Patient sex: M
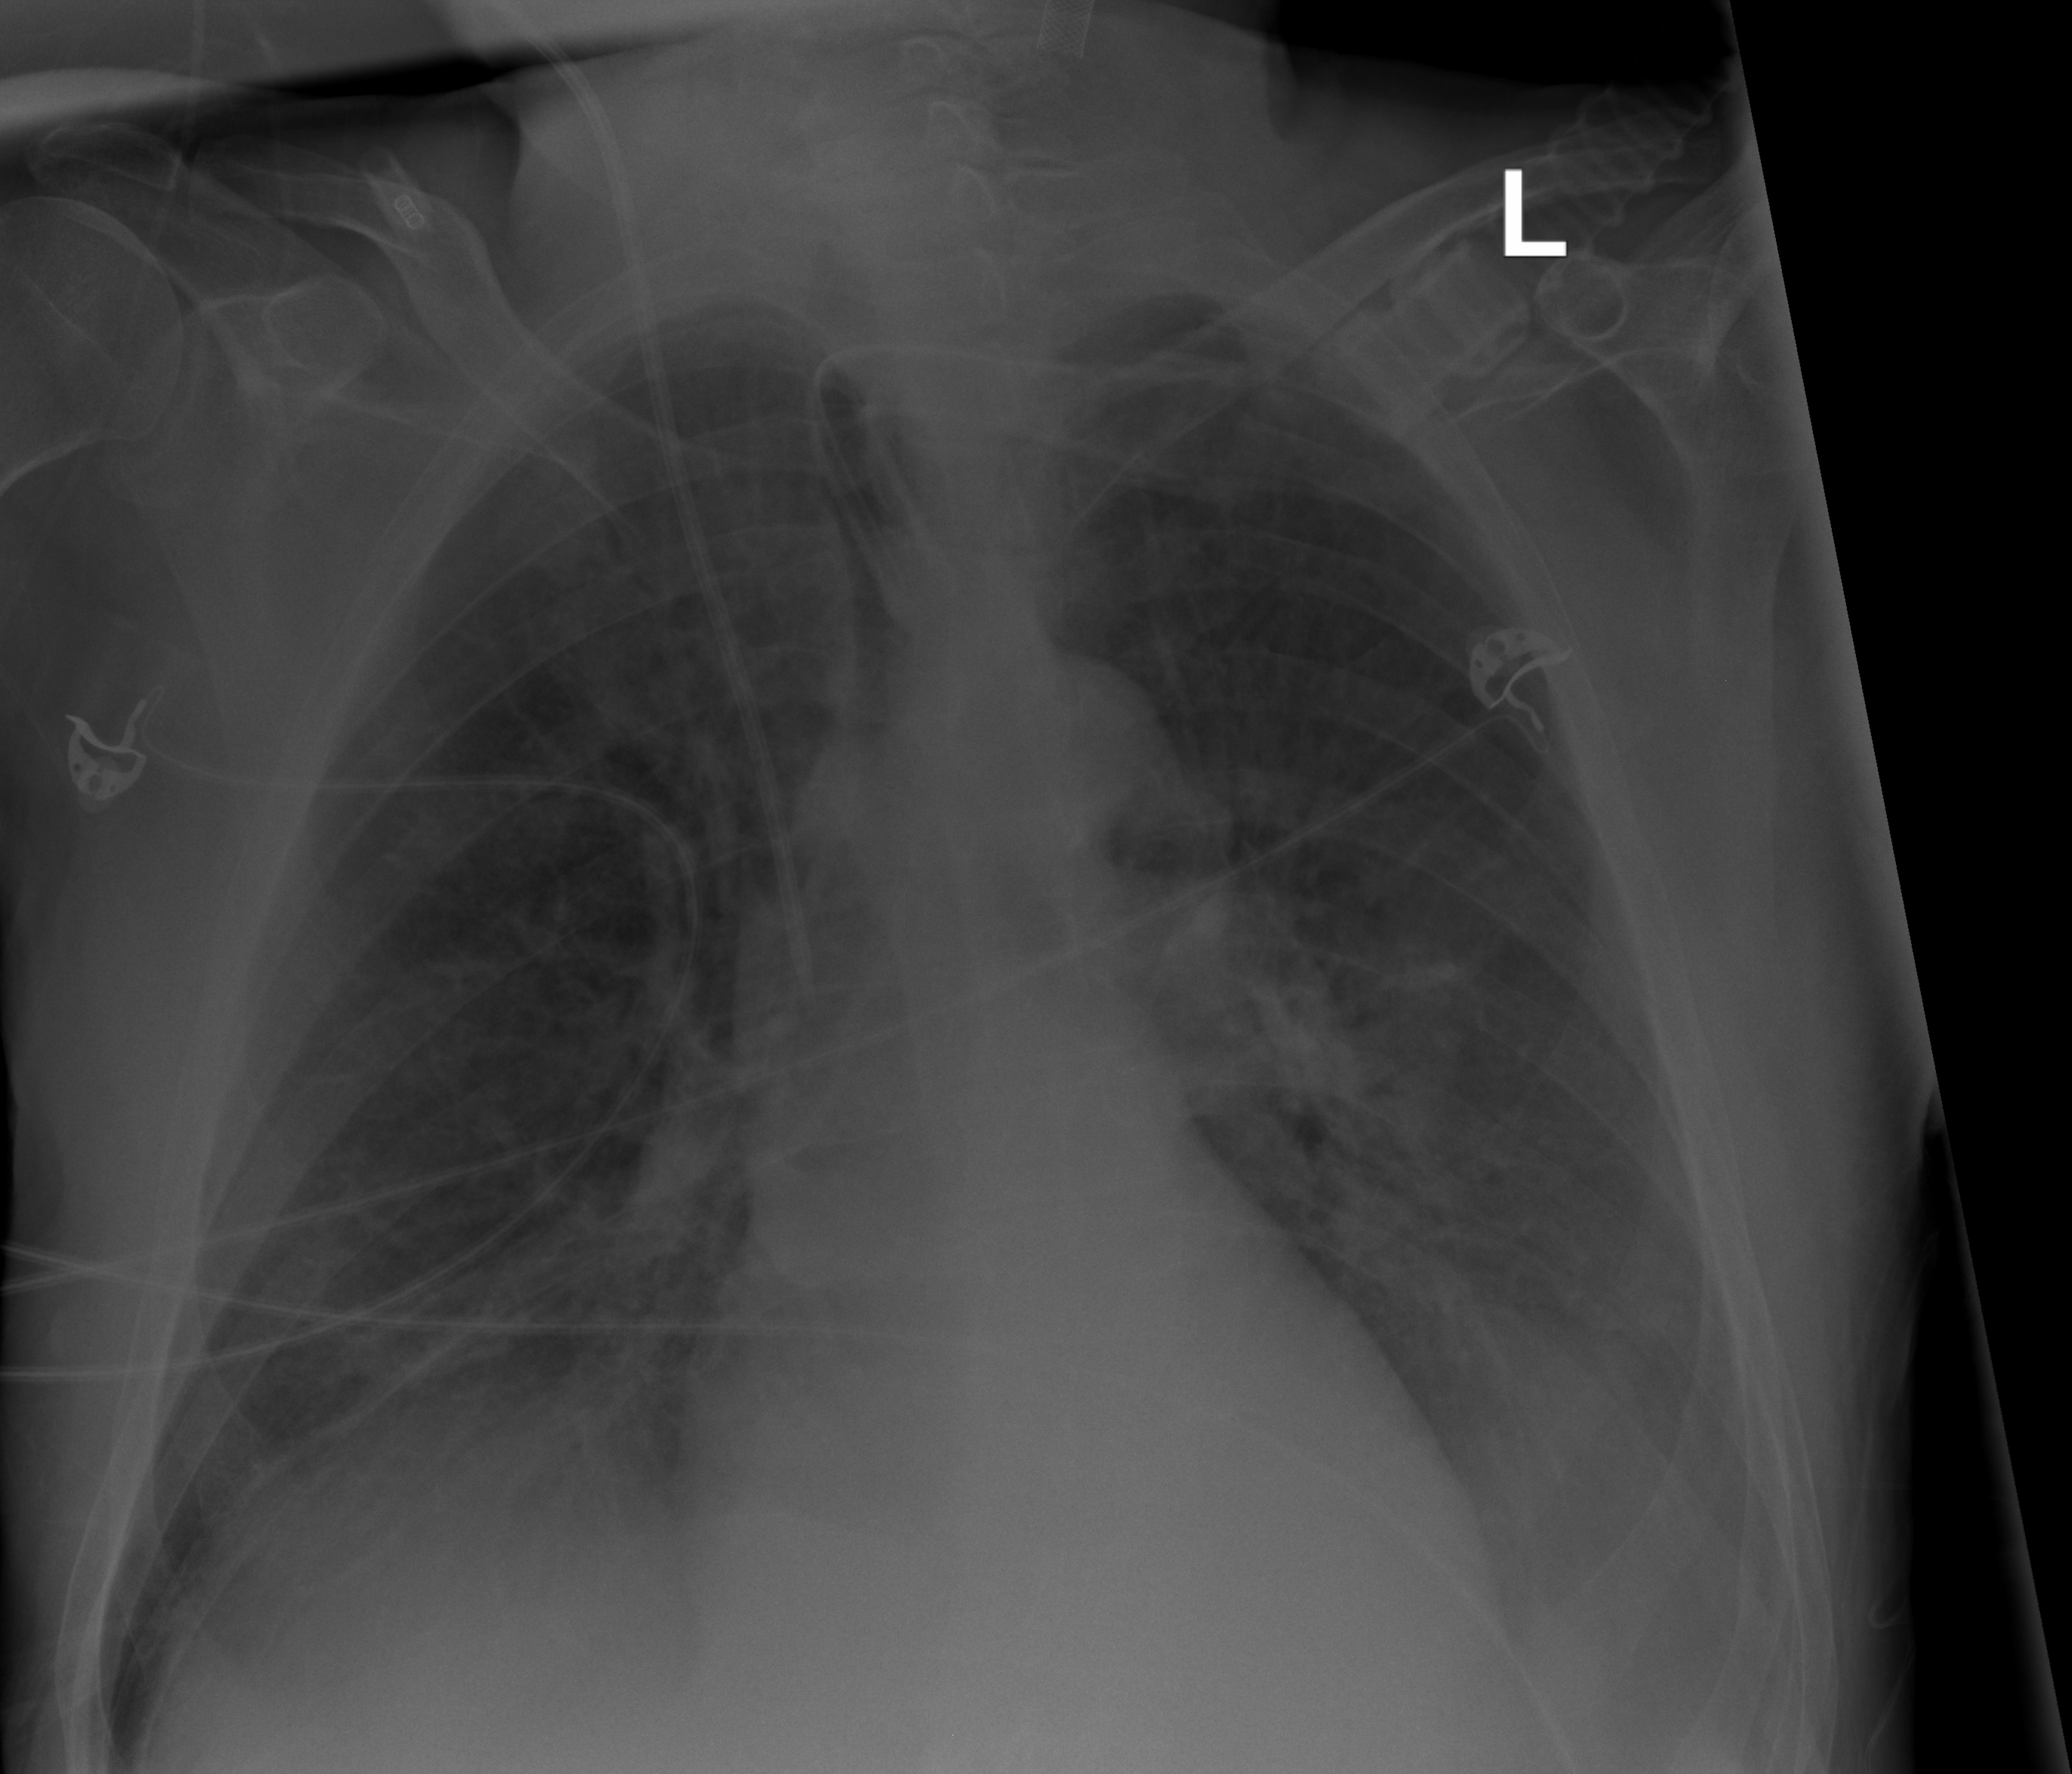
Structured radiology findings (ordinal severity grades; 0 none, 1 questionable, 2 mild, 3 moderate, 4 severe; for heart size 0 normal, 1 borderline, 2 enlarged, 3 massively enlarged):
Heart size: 1
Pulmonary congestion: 2
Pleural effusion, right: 1
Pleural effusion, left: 2
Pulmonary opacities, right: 1
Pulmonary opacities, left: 1
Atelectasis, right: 2
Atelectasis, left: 2